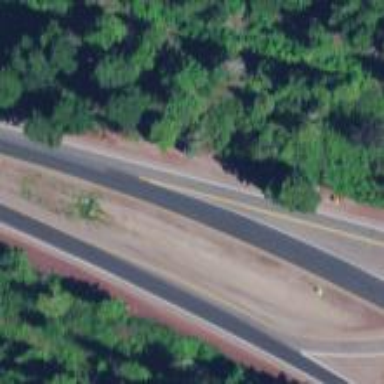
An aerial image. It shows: Trunk link highway.